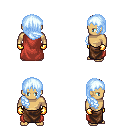
a pixel art fantasy rpg character, male body template, human, tanned skin, maroon cape, robe skirt, white cyan right-swept hairstyle, gold gloves, four views (front, back, left, right), 2x2 character sprite sheet, small pixel art, hard edges, no anti-aliasing